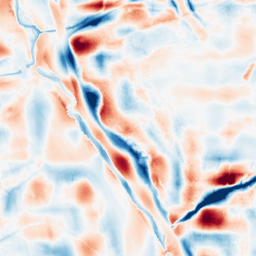
Category: wavelet
Decomposition family: wavelet_dwt
Decomposition parameters: wavelet: coif2
level: 5
Upsampling method: cubic_catmull_rom
Upsampling parameters: scale: 8
Upsampling scale: 8